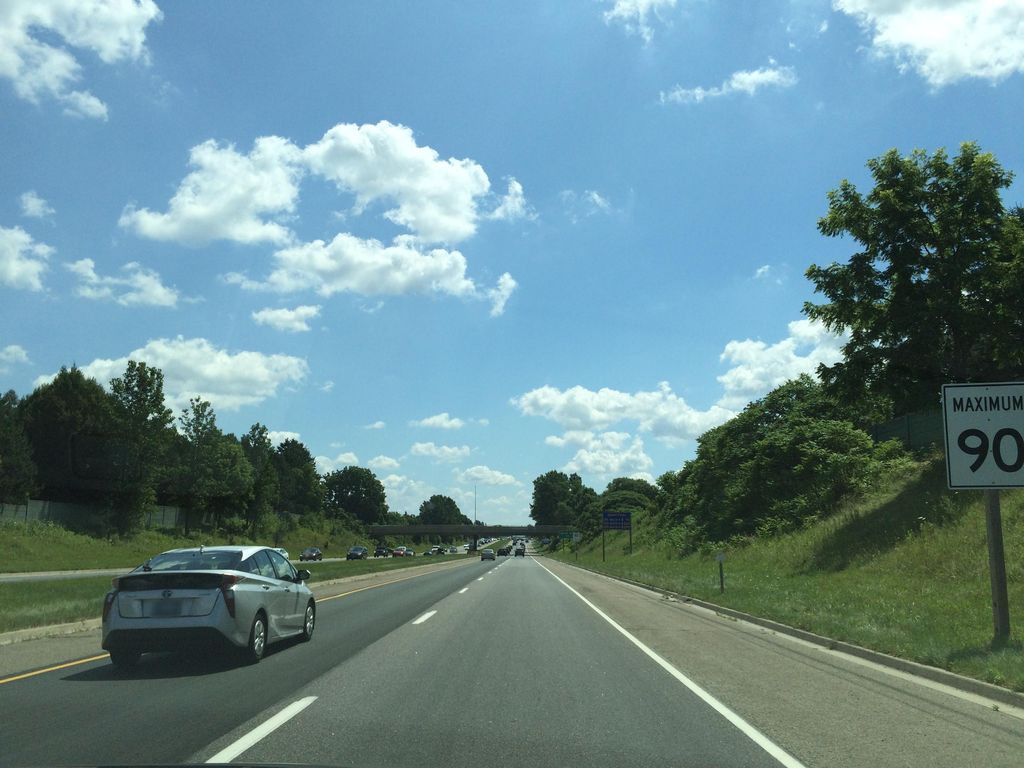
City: hamilton